Aerial crown-view tile of a tropical tree (Barro Colorado Island, Panama), acquired 20250124:
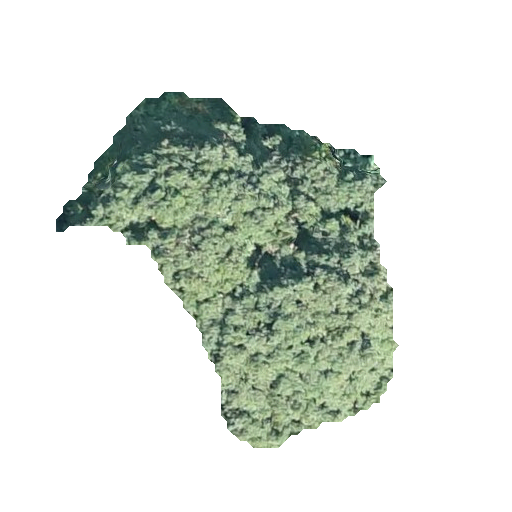
Species: Tabebuia rosea
GBIF accepted scientific name: Tabebuia rosea
Crown area: 103.676 m²